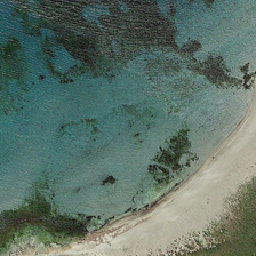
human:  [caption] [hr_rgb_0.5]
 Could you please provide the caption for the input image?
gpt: There are several irregular-shaped lumps of vegetation in the ocean, while there are some vegetation on the beach.

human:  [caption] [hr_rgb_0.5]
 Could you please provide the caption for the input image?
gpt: a meadow sits inside the wild beach .

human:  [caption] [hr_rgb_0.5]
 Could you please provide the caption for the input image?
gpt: many alga floating on the sea near the arc coast .

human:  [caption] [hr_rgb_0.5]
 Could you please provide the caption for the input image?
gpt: There are several irregular vegetation blocks in the ocean, while vegetation grows on the beach.

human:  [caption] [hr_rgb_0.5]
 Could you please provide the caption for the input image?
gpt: a piece of yellow beach is next to a piece of green ocean .